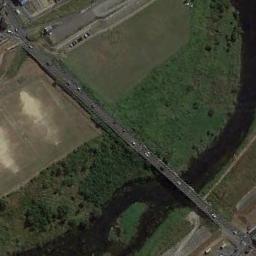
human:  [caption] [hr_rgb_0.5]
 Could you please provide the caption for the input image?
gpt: A bridge is over the river and trees .

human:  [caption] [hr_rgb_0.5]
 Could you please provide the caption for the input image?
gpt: There are two parallel bridges, And the color of the water is dark green .

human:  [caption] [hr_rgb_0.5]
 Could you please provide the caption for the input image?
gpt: A bridge connects the land on both sides of the slender river  There are long green river banks on both sides of the river  There are many cars on the bridge .

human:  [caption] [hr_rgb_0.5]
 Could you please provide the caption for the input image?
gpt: A bridge built on a narrow dark green river and the flood bed of the river and dense green plants on the flood bed .

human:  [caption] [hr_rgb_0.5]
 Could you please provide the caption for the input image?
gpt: Many green plants are around the bridge .